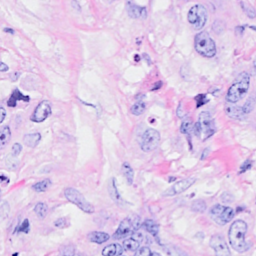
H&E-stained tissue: Breast